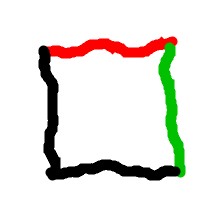
Shape: square